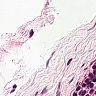
Metastatic tissue present: no